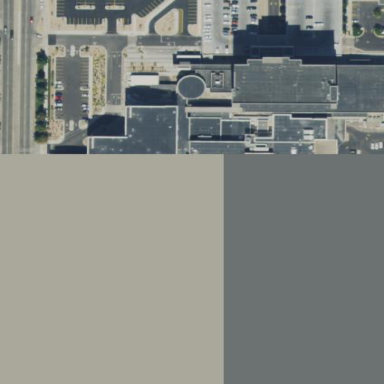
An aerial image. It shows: Hospital building.